Aerial crown-view tile of a tropical tree (Barro Colorado Island, Panama), acquired 20250512:
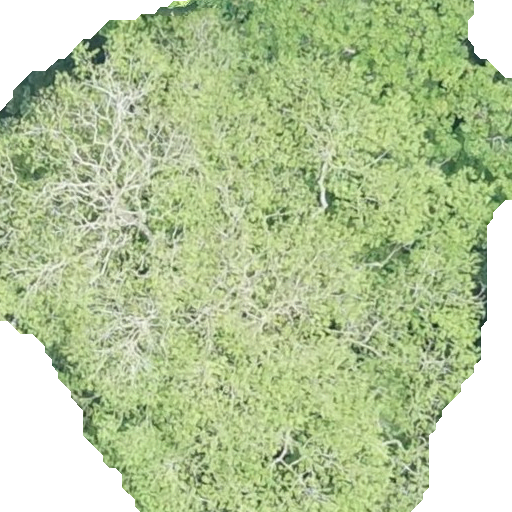
Species: Dipteryx oleifera
GBIF accepted scientific name: Dipteryx oleifera
Crown area: 376.516 m²